Question: I'm working on a Windows 8 application and i have to create a different-sized tiles view. An issue is that i need my view to be double-wrapped: first, it should be wrapped horizontally (ie, each column should be 2 tiles in width). Such a view is going to be a very tall column. Next, it should wrap vertically.
The sketch of a view i'm going to create is given below. Are there any Win8 controls able to provide the described behavior ?
I've tried to use 'VariableSizedWrapGrid', but it seems it's unable to double-wrap it.

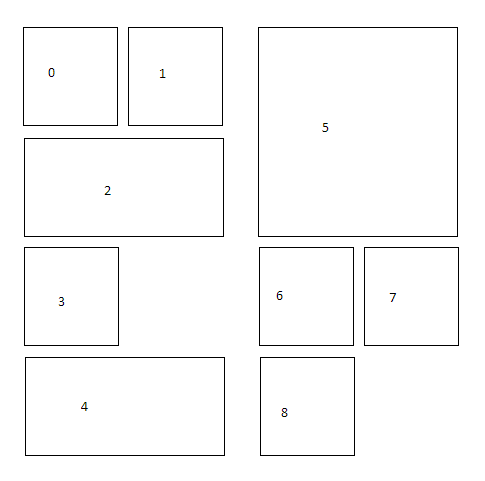
Answer: Ok, the time has passed and i've got no better solution than creating a custom columned model and using a grid with few VariableGridViews (one VariableGridViews per column).
Maybe, my XAML will help somebody.
'''
<controls:VariableGridView ItemsSource="{Binding Columns}">
<controls:VariableGridView.ItemTemplate>
<DataTemplate>
<controls:VariableGridView ItemsSource="{Binding Tiles}">
<controls:VariableGridView.ItemTemplate>
<DataTemplate>
<Grid VariableSizedWrapGrid.ColumnSpan="{Binding Width}">
<Rectangle Fill="Red" Width="{Binding WidthPixels}" Height="{Binding HeightPixels}"></Rectangle>
</Grid>
</DataTemplate>
</controls:VariableGridView.ItemTemplate>
<controls:VariableGridView.ItemsPanel>
<ItemsPanelTemplate>
<VariableSizedWrapGrid VerticalAlignment="Center"
ItemHeight="150"
ItemWidth="150"
MaximumRowsOrColumns="2"
Orientation="Horizontal" Height="768"
AllowDrop="True"
Tapped="VariableSizedWrapGrid_Tapped"/>
</ItemsPanelTemplate>
</controls:VariableGridView.ItemsPanel>
</controls:VariableGridView>
</DataTemplate>
</controls:VariableGridView.ItemTemplate>
</controls:VariableGridView>
'''
Model source code looks like (truncated)
'''
public class TilesCollection
{
public ObservableCollection<ITile> Tiles {get; private set;}
}
public class ColumnedListModel
{
ObservableCollection<TilesCollection> m_columns = new ObservableCollection<TilesCollection>();
public ObservableCollection<TilesCollection> Columns
{
get
{
return m_columns;
}
}
// ....
}
'''